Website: bh-photo
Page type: address-validator
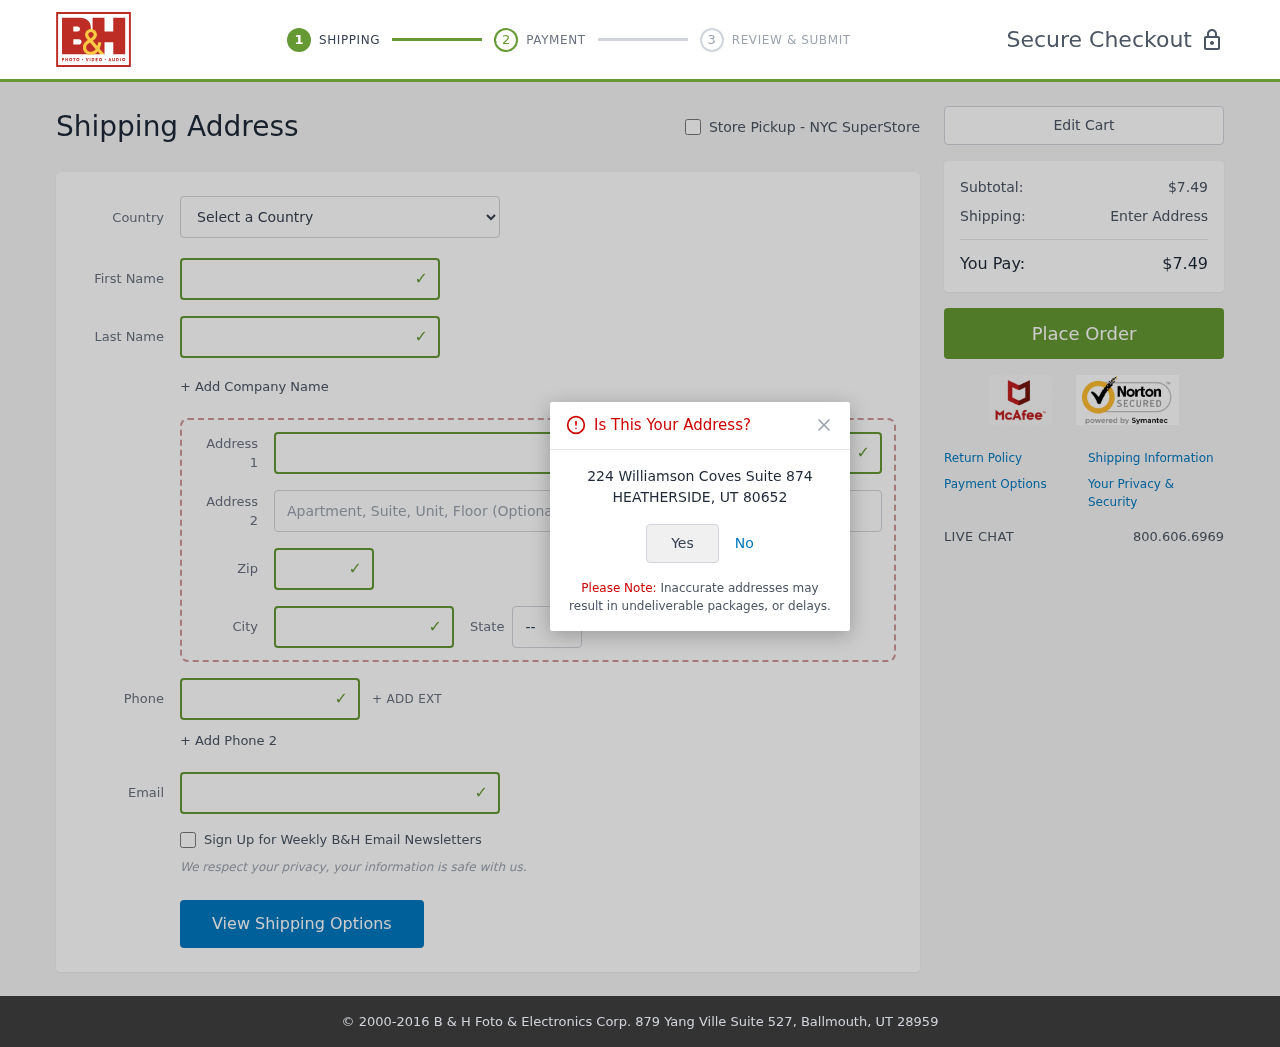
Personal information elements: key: PII_CITY
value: Heatherside
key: PII_COUNTRY
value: United States
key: PII_EMAIL
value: alyssaprice@yahoo.com
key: PII_FIRSTNAME
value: Alyssa
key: PII_LASTNAME
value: Price
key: PII_PHONE
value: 6996388851
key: PII_POSTCODE
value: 80652
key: PII_STATE_ABBR
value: UT
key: PII_STREET
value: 224 Williamson Coves Suite 874
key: PII_CITY_CONFIRM
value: HEATHERSIDE
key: PII_POSTCODE_FULL
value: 80652
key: PII_POSTCODE_NUMERIC
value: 80652
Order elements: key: ORDER_SUBTOTAL
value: $7.49
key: ORDER_TOTAL
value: $7.49